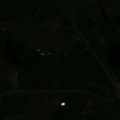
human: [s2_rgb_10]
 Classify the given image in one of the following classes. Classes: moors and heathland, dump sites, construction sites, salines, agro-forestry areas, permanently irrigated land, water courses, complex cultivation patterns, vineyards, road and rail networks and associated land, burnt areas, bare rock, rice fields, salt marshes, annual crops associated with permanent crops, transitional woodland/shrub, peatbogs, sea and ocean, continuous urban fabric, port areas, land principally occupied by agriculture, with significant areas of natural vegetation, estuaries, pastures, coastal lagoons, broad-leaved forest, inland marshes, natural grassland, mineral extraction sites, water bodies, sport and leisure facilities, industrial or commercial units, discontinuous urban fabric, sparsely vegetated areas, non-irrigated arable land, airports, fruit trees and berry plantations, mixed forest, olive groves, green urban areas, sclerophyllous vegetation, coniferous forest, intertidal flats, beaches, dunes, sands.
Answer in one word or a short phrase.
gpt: complex cultivation patterns